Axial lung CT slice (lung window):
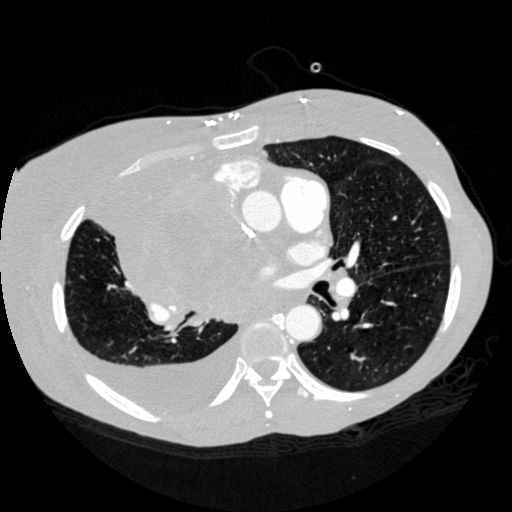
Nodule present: no